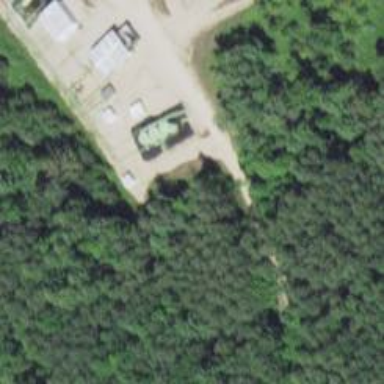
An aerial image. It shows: Storage tank with man-made structure.